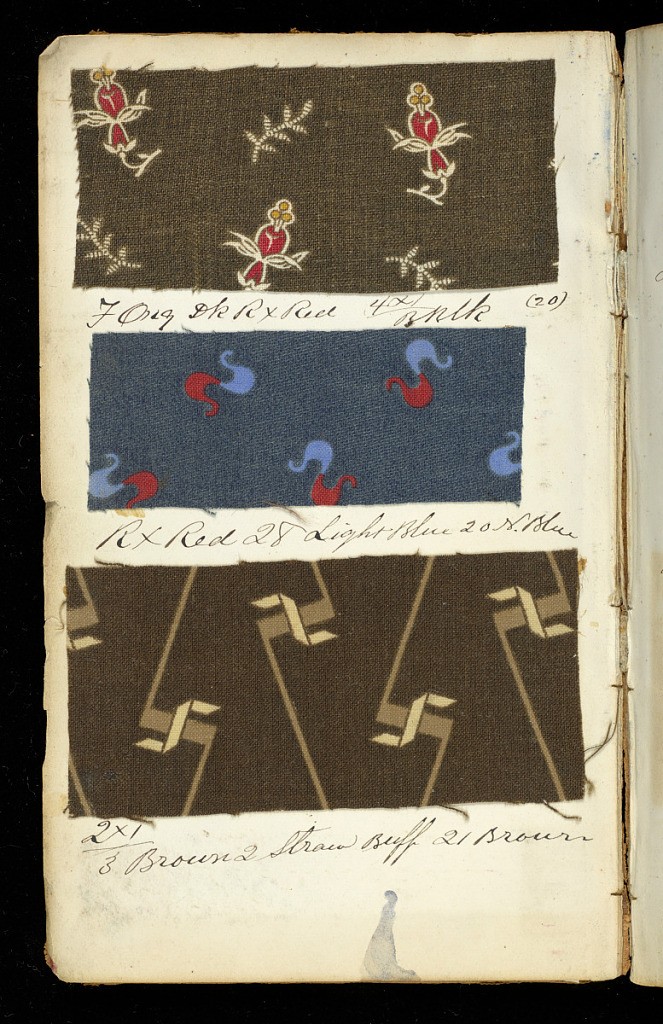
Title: Printer's sample book
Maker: Old Pacific Print Works, Lawrence, MA, USA
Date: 1877–78
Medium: leather, paper, cotton
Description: Small notebook with handwritten formulas for dyestuffs to be used for printed textiles. Contains 253 samples in a variety of designs.